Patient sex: M
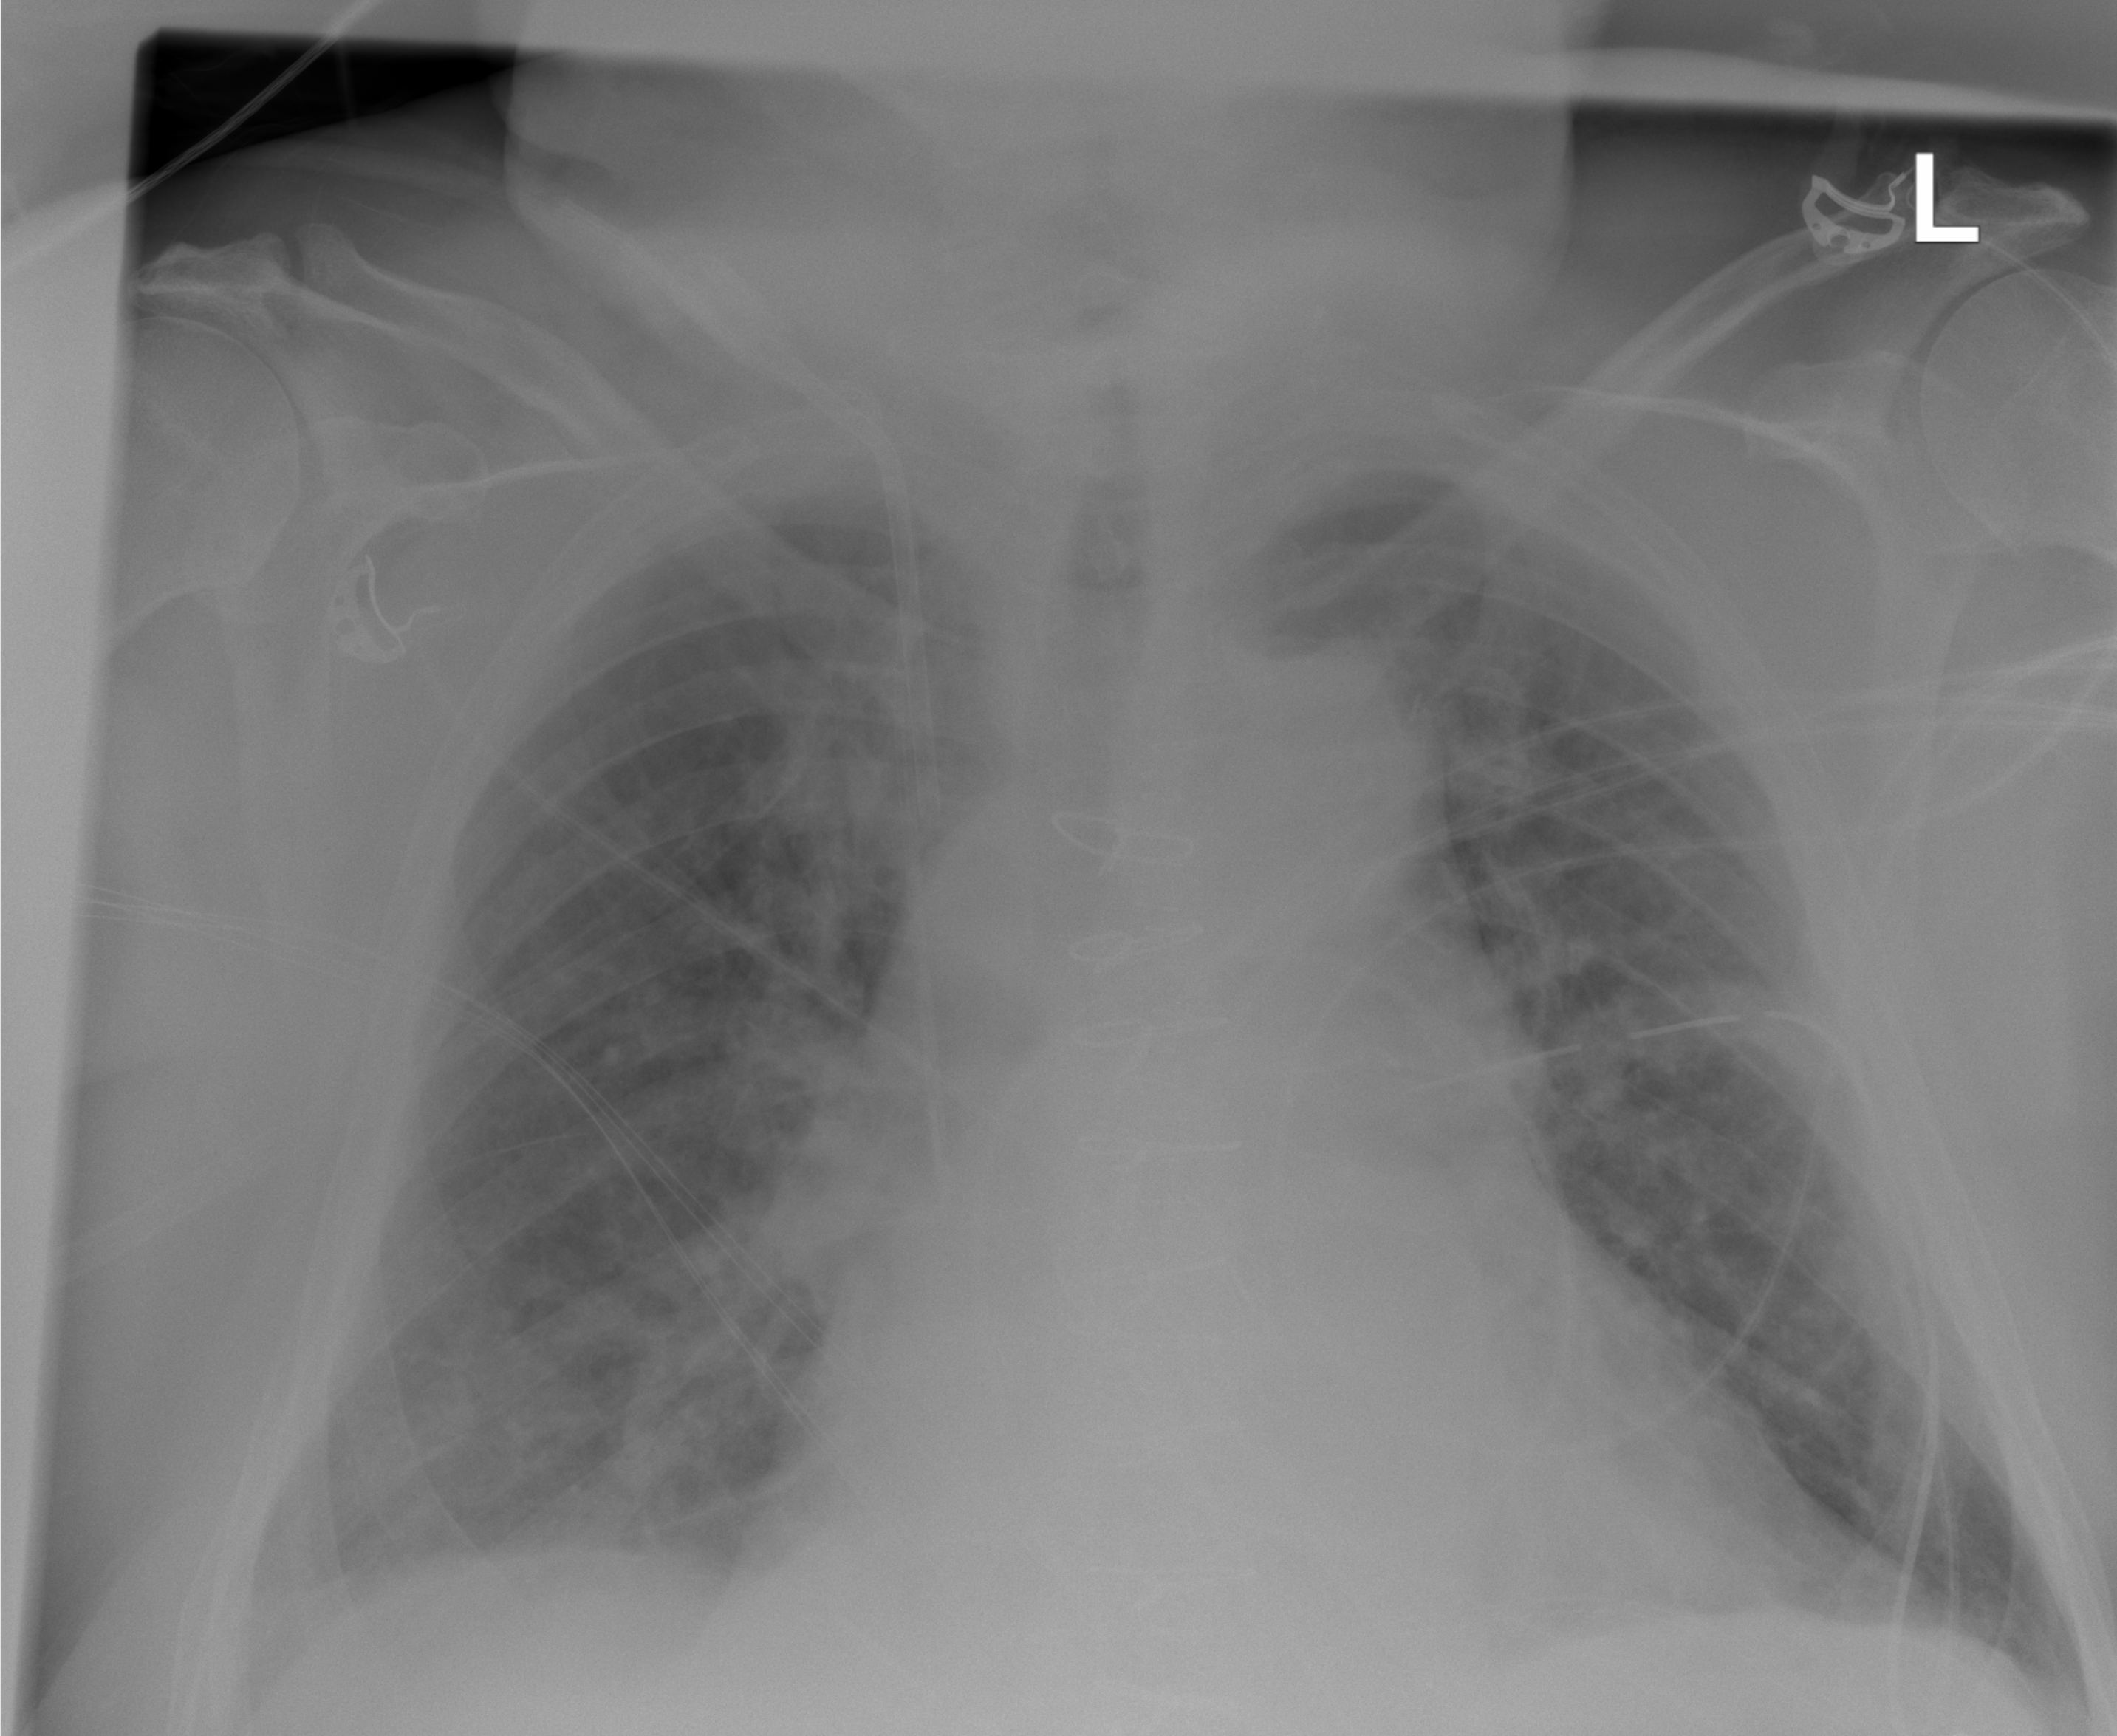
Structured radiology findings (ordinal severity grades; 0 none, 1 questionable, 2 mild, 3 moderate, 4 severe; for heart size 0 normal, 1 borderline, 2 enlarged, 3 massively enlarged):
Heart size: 1
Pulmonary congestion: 0
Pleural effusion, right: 2
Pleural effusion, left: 0
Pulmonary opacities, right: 1
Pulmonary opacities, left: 0
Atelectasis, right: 2
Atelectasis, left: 0